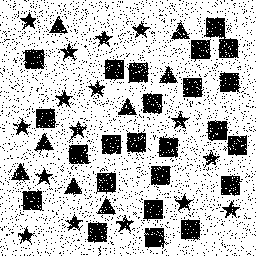
Squares: 24
Triangles: 8
Stars: 16
Total shapes: 48